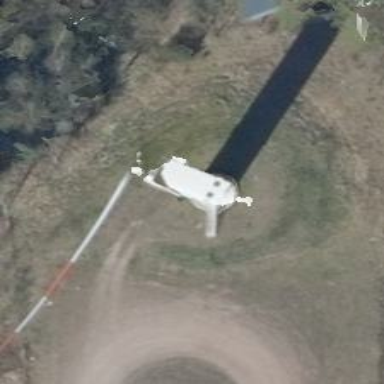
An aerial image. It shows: Wind generator powered by wind turbines of horizontal axis type. It is manufactured by Vestas.